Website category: auto
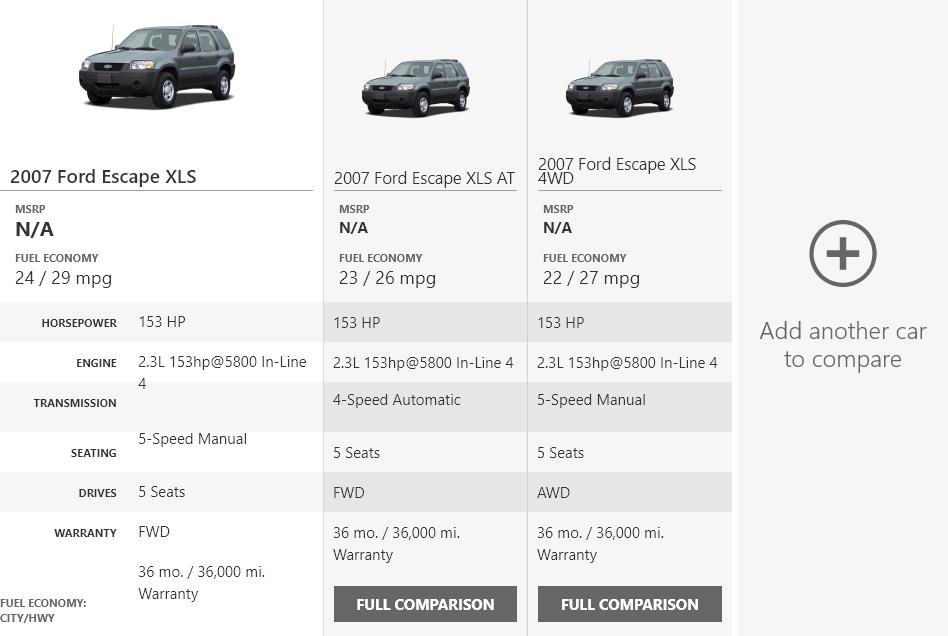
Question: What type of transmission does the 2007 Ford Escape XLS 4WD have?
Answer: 5-Speed Manual

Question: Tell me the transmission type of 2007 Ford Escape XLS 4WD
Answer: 5-Speed Manual

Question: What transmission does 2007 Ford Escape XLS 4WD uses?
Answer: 5-Speed Manual

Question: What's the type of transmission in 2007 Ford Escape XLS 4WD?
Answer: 5-Speed Manual

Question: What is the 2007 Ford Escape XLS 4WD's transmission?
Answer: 5-Speed Manual

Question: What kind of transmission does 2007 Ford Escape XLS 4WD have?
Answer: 5-Speed Manual

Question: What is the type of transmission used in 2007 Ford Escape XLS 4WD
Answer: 5-Speed Manual

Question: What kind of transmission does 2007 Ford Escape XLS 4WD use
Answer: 5-Speed Manual

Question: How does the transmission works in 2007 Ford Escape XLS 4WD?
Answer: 5-Speed Manual

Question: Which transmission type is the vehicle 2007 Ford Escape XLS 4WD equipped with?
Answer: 5-Speed Manual

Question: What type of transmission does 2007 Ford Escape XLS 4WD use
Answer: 5-Speed Manual

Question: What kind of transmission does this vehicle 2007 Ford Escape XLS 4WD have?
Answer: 5-Speed Manual

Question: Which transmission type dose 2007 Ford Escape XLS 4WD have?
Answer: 5-Speed Manual

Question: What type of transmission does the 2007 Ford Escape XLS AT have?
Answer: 4-Speed Automatic

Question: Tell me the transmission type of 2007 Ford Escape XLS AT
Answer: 4-Speed Automatic

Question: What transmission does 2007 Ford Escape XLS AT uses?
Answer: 4-Speed Automatic

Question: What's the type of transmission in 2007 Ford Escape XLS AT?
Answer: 4-Speed Automatic

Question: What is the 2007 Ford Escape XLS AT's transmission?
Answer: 4-Speed Automatic

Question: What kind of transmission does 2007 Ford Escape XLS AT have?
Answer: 4-Speed Automatic

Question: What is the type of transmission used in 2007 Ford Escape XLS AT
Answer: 4-Speed Automatic

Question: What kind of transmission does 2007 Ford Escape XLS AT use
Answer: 4-Speed Automatic

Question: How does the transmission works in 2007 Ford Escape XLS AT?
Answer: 4-Speed Automatic

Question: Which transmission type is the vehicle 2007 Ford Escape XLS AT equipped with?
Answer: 4-Speed Automatic

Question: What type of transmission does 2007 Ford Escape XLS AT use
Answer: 4-Speed Automatic

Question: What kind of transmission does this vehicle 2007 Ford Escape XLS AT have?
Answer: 4-Speed Automatic

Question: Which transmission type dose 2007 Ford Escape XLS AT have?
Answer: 4-Speed Automatic

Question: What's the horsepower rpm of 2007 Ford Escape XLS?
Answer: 153 HP

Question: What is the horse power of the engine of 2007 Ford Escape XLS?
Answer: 153 HP

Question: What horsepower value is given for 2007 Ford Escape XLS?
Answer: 153 HP

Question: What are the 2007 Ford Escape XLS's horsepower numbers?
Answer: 153 HP

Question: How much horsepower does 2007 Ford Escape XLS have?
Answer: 153 HP

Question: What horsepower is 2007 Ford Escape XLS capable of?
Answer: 153 HP

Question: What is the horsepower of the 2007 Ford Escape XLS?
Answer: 153 HP

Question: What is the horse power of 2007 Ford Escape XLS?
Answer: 153 HP

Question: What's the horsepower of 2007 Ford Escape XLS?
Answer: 153 HP

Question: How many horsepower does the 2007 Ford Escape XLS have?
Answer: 153 HP

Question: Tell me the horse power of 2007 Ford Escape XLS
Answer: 153 HP

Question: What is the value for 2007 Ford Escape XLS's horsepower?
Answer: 153 HP

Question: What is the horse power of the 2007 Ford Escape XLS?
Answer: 153 HP

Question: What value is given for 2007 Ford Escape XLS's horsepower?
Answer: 153 HP

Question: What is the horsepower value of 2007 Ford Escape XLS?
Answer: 153 HP

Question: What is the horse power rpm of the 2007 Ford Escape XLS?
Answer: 153 HP

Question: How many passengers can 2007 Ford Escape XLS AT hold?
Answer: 5 Seats

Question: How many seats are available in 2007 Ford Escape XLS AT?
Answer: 5 Seats

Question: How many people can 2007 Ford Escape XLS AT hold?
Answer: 5 Seats

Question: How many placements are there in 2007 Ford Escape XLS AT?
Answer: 5 Seats

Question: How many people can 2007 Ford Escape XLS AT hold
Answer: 5 Seats

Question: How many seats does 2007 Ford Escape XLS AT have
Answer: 5 Seats

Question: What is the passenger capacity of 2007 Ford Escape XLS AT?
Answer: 5 Seats

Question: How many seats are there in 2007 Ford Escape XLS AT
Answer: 5 Seats

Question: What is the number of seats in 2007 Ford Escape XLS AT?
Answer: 5 Seats

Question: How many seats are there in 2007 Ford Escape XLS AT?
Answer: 5 Seats

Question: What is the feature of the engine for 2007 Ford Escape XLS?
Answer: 2.3L 153hp@5800 In-Line 4

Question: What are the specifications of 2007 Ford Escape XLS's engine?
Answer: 2.3L 153hp@5800 In-Line 4

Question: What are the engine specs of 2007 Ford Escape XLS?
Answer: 2.3L 153hp@5800 In-Line 4

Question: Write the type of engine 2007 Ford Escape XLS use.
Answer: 2.3L 153hp@5800 In-Line 4

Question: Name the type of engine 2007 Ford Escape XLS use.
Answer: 2.3L 153hp@5800 In-Line 4

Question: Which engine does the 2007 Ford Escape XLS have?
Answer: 2.3L 153hp@5800 In-Line 4

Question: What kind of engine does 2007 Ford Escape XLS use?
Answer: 2.3L 153hp@5800 In-Line 4

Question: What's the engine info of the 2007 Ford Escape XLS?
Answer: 2.3L 153hp@5800 In-Line 4

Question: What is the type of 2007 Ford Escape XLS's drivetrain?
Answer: FWD

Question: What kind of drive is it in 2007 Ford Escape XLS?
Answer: FWD

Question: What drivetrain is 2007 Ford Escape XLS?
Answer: FWD

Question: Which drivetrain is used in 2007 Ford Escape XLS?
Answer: FWD